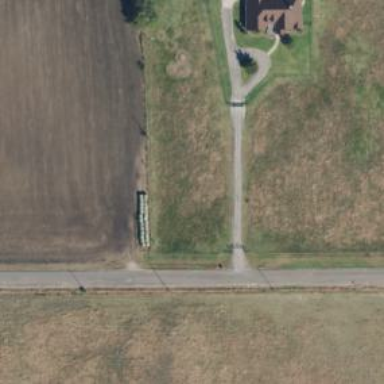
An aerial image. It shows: Driveway.